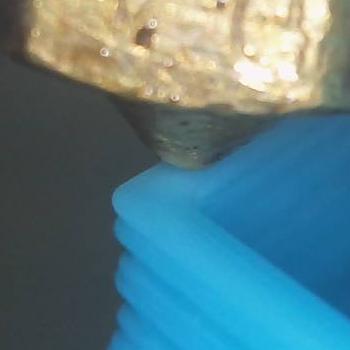
Flow rate: 158%